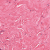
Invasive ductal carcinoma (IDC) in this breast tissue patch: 0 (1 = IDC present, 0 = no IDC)